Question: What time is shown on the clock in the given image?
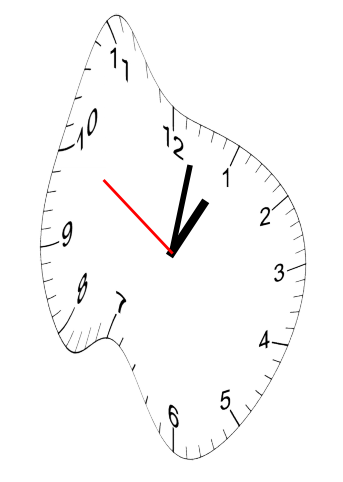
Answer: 01:01:50